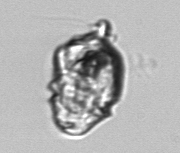
Label: Proterythropsis